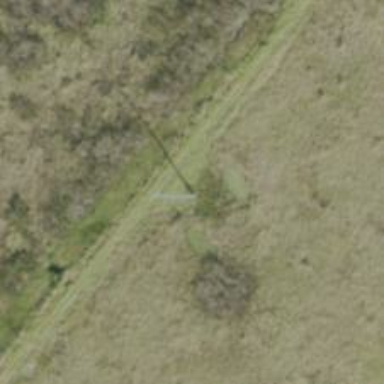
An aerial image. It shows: Power pole.